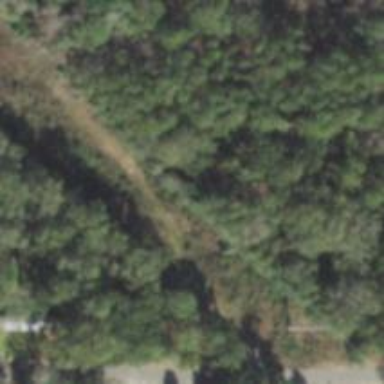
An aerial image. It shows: Mixed leaf woodland.